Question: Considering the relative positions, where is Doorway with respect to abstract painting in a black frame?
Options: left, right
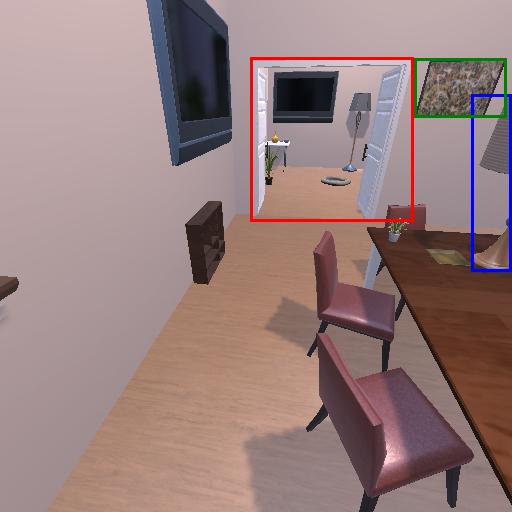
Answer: left